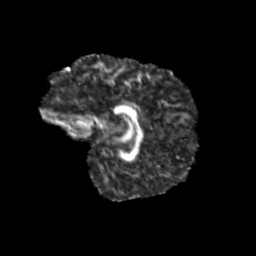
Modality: FA
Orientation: sagittal
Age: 9
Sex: male
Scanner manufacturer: siemens
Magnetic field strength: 3 T
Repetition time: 3.8 s
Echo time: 0.07 s